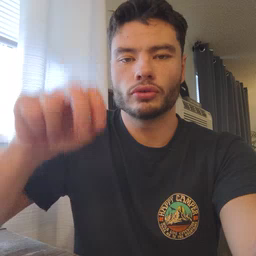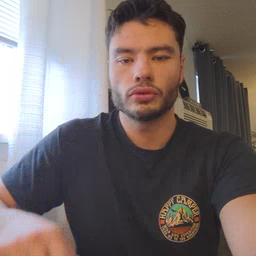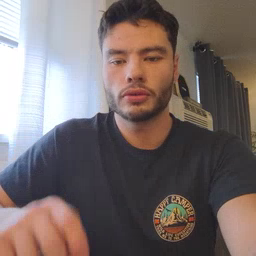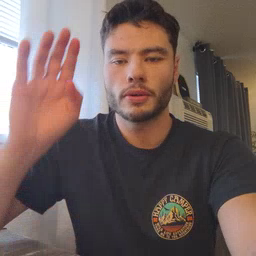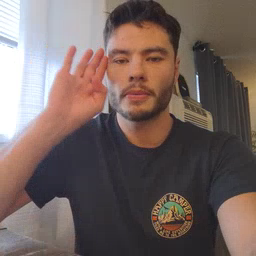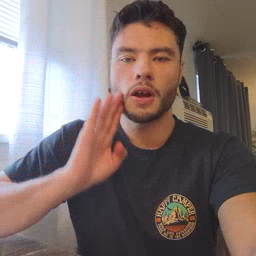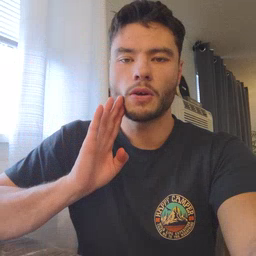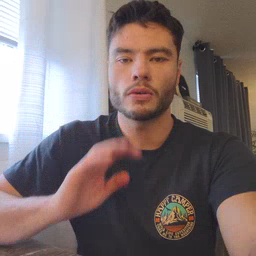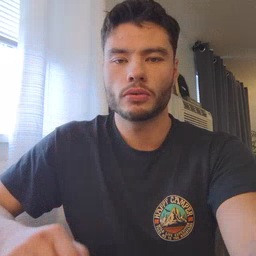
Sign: brown